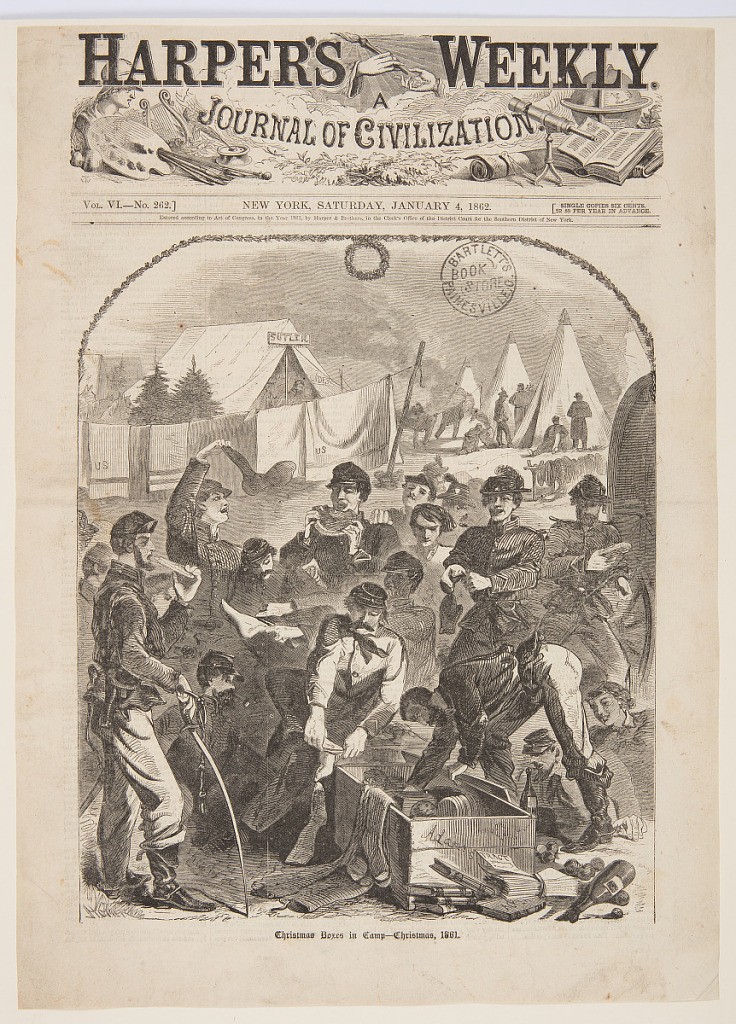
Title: Christmas Boxes in Camp – Christmas, 1861
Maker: Winslow Homer, American, 1836–1910
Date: January 4, 1862
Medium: Wood engraving in black ink on paper
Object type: Print
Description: Union soldiers in camp trying on their Christmas socks and eating delicacies from home.